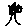
Label: tree